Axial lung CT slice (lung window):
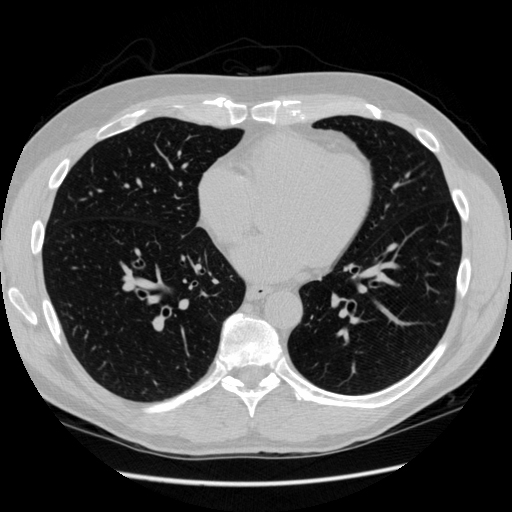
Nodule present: no